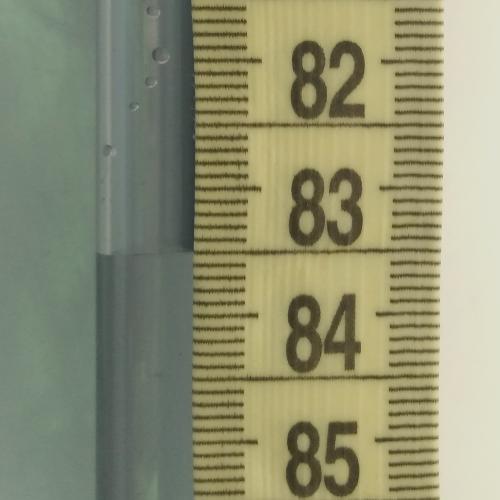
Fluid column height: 83.5 cm